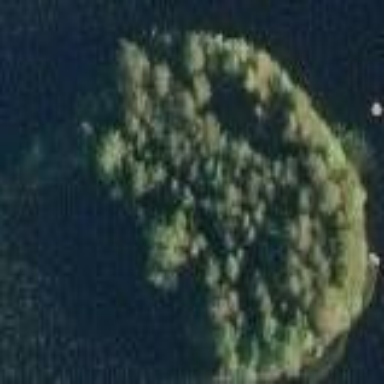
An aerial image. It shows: Island covered with woodland.